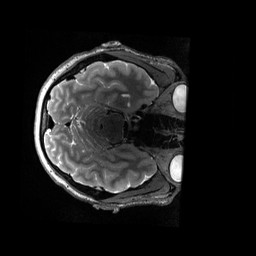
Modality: T2w
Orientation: axial
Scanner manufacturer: siemens
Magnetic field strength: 3 T
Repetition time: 3.2 s
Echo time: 0.564 s